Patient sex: F
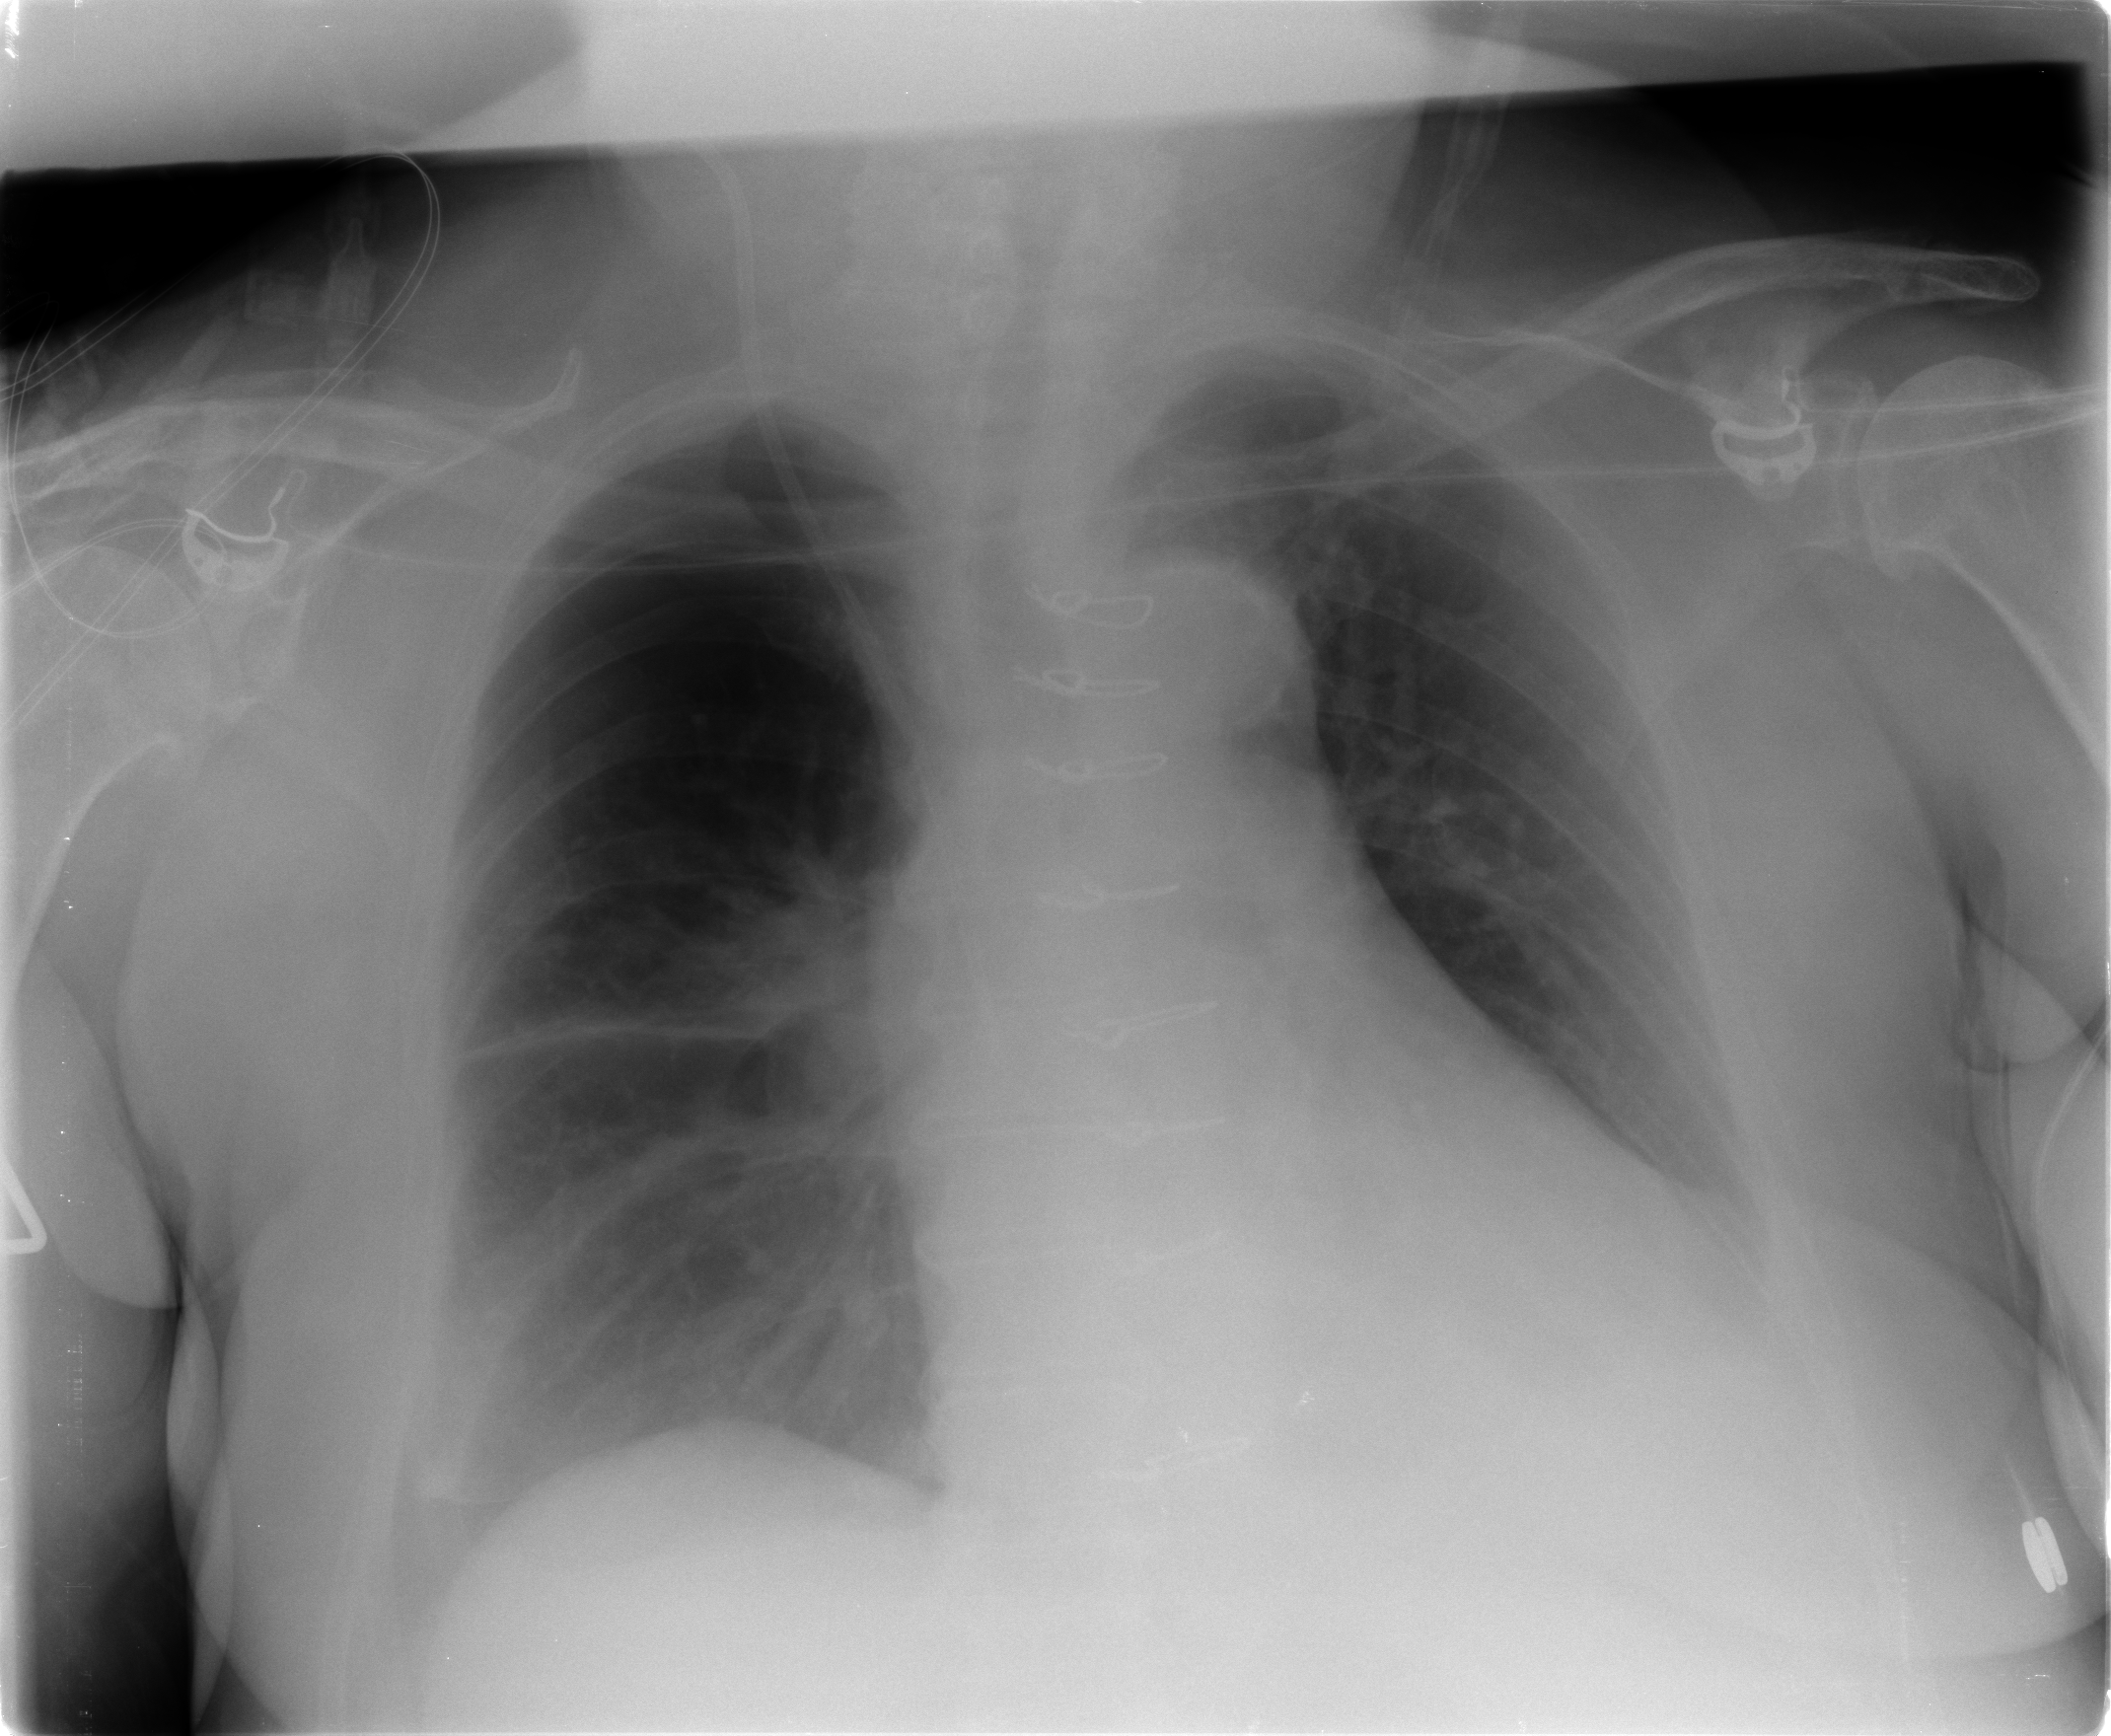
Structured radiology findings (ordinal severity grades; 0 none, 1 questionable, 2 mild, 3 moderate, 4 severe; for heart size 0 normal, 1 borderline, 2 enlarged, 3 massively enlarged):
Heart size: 2
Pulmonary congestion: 2
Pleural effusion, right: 0
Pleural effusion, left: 2
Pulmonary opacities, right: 2
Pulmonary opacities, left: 0
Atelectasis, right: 2
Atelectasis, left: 2